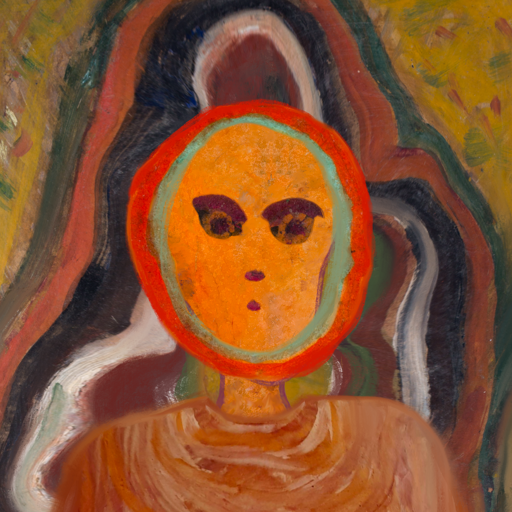
Background: AfterRaid, Head And Neck Front: Hypocrite, Face Front: Doll, Bust: Pious_Lady, Hair Front: Sisters, Head Accessory: Blank, Second Necklace: Blank, Necklace: Blank, Baby: Blank